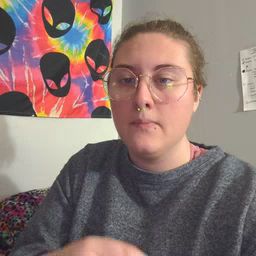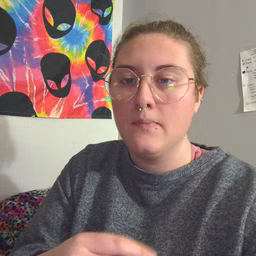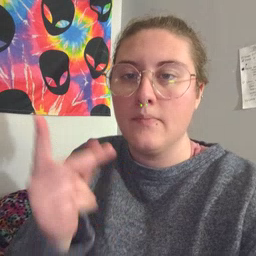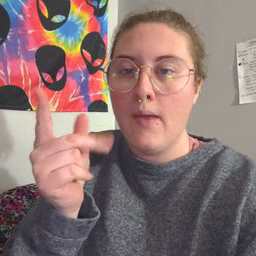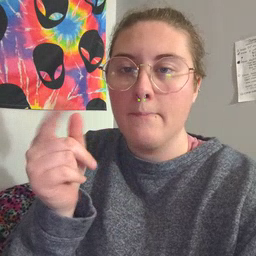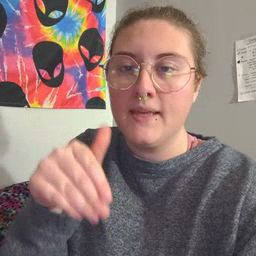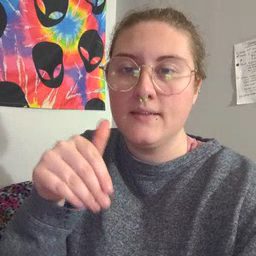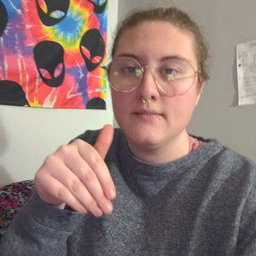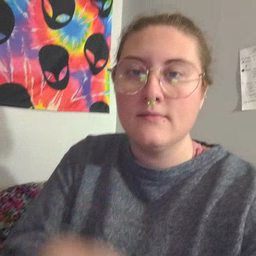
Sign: puppy